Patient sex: F
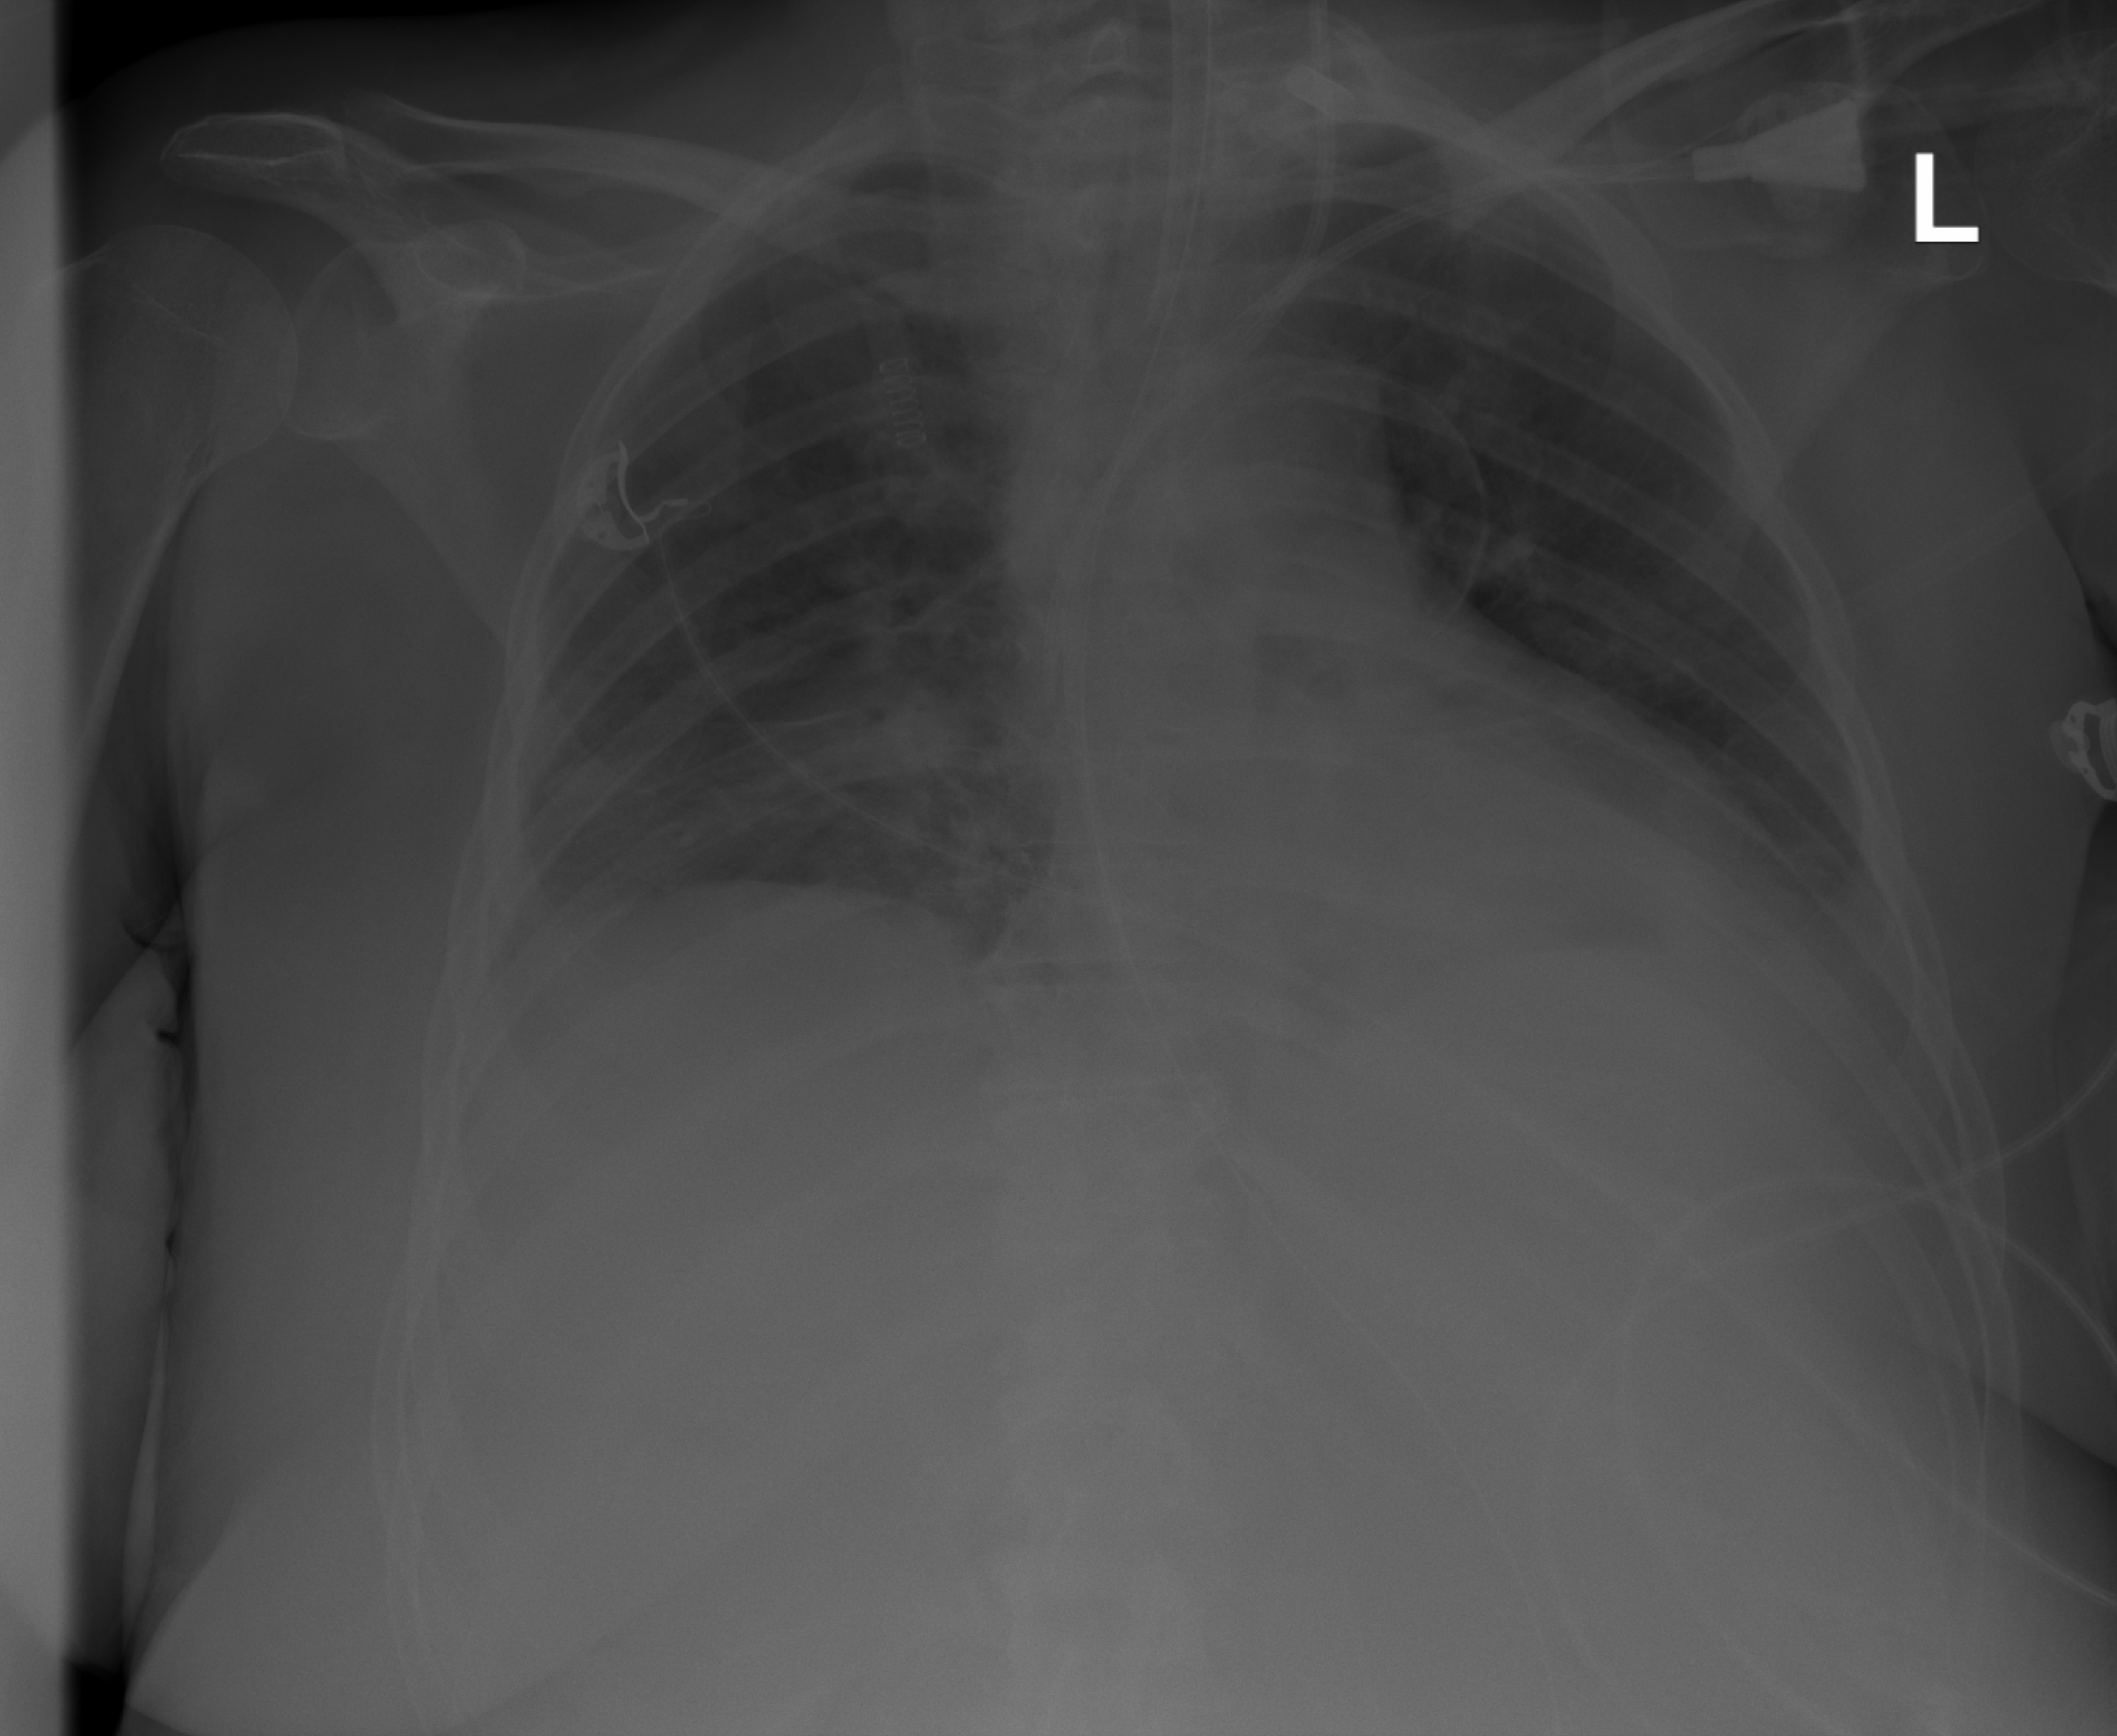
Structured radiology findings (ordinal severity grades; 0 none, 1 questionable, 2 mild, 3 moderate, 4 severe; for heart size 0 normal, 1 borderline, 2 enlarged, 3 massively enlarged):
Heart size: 2
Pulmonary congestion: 0
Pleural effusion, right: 2
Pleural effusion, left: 2
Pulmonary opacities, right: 2
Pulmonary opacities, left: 0
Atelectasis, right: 2
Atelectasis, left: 2